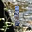
Label: 1